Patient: sex M, age 42
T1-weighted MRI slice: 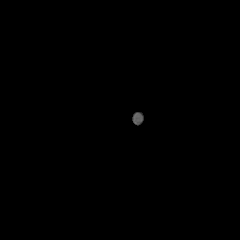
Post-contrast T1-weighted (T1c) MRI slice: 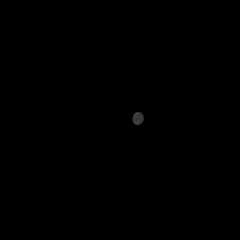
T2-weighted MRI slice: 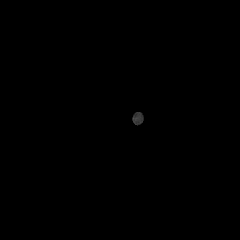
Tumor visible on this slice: no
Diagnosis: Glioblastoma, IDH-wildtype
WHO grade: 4